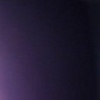
Label: space